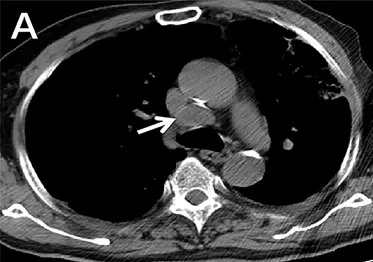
The CT scans following two cycles of treatment. There were still lesions in the mediastinum, retroperitoneum, pelvic, and inguinal regions and the size and quantity of lymph nodes had not decreased significantly from pre-treatment imaging (arrows) (A-D).
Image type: radiology (ct)